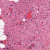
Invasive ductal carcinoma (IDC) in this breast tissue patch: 0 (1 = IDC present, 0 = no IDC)